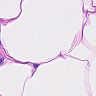
Metastatic tissue present: no